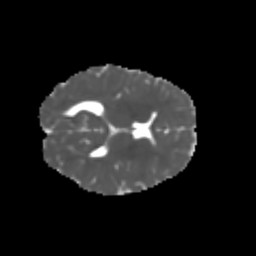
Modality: MD
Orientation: axial
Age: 7
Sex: female
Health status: healthy